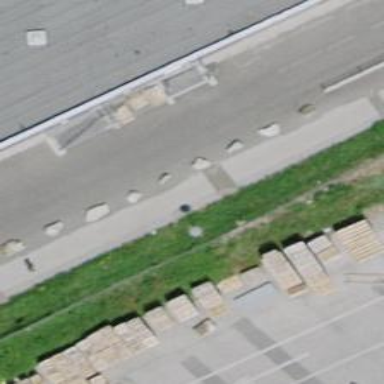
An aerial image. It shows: Block barrier.